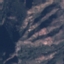
Land use / land cover: HerbaceousVegetation